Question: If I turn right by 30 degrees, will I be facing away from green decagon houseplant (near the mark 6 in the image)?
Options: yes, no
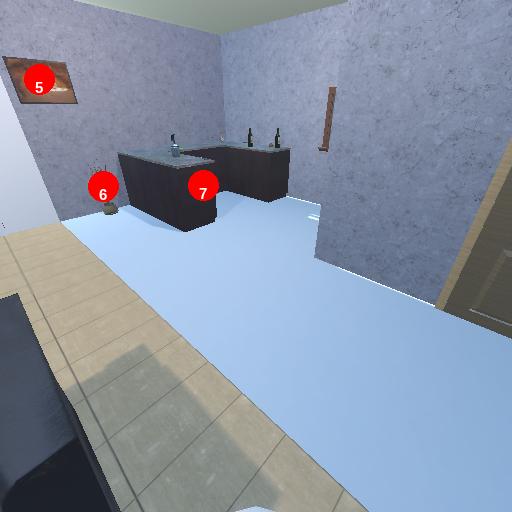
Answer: yes